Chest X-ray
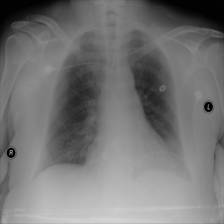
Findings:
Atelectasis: negative
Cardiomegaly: negative
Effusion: negative
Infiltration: negative
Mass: negative
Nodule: negative
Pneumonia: negative
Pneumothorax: negative
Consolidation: negative
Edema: negative
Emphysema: negative
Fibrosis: negative
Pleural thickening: negative
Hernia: negative